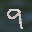
Label: 9